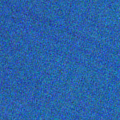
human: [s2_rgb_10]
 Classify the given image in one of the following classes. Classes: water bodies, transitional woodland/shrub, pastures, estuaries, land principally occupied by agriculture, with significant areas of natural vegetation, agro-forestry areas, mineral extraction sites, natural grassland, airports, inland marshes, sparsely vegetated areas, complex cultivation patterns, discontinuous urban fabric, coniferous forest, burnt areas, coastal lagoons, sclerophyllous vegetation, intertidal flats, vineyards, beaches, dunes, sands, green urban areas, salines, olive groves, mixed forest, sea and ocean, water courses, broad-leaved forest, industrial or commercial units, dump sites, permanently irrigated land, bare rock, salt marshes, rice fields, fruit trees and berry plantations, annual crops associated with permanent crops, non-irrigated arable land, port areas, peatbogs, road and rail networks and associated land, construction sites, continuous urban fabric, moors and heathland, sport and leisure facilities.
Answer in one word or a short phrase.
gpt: sea and ocean